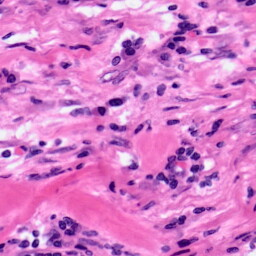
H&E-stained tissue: Pancreatic